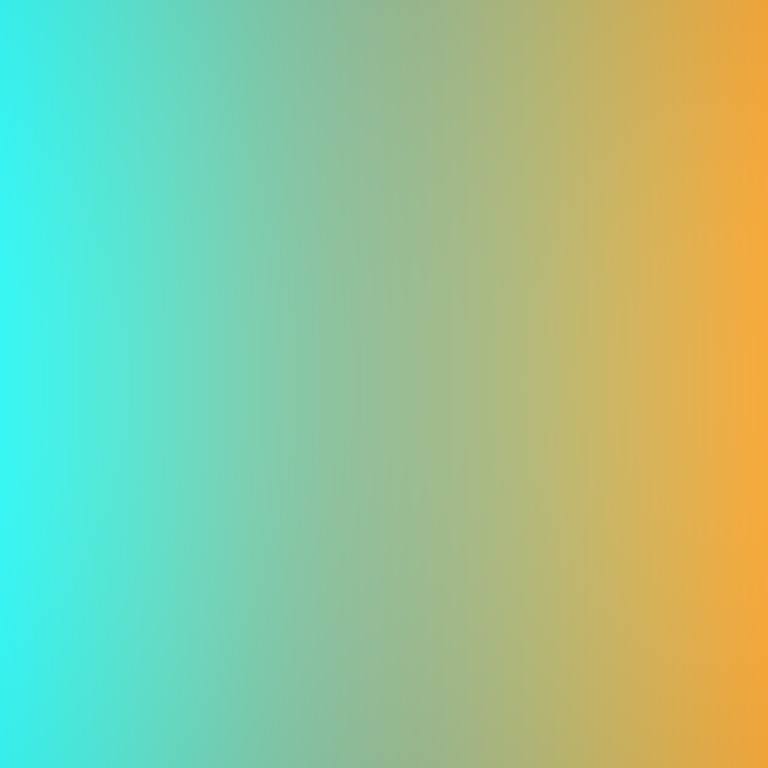
Abstract light effect, smooth gradient from cyan to golden yellow, serene atmosphere, soft glow, no room, no furniture, no objects.